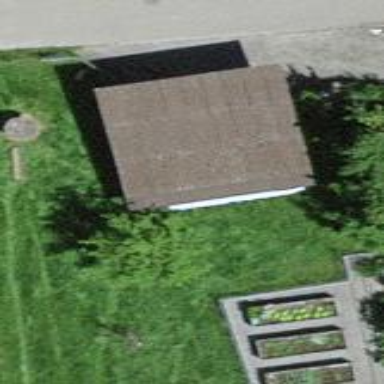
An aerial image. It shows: Rural barn.